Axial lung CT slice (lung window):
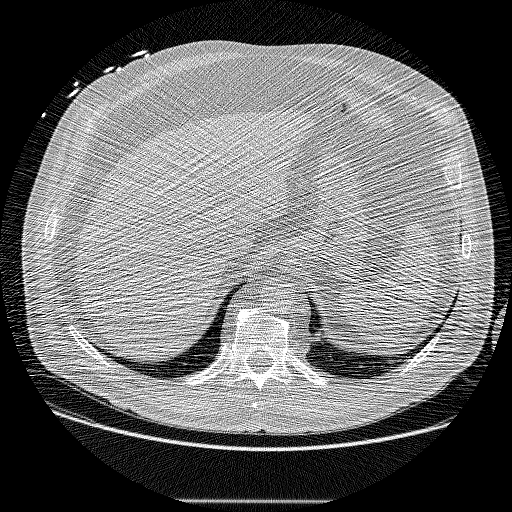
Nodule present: no